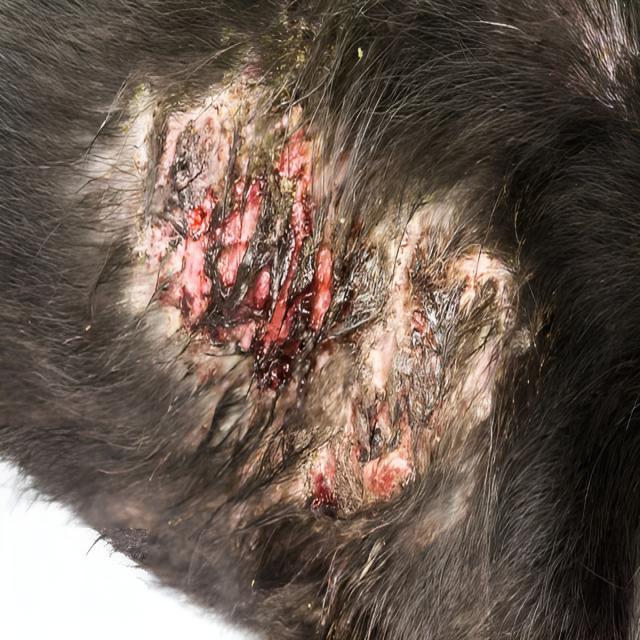
Canine dermatitis — inflammation of the skin presenting with erythema, pruritus, papules, and excoriation. May be allergic, contact, or atopic in origin.